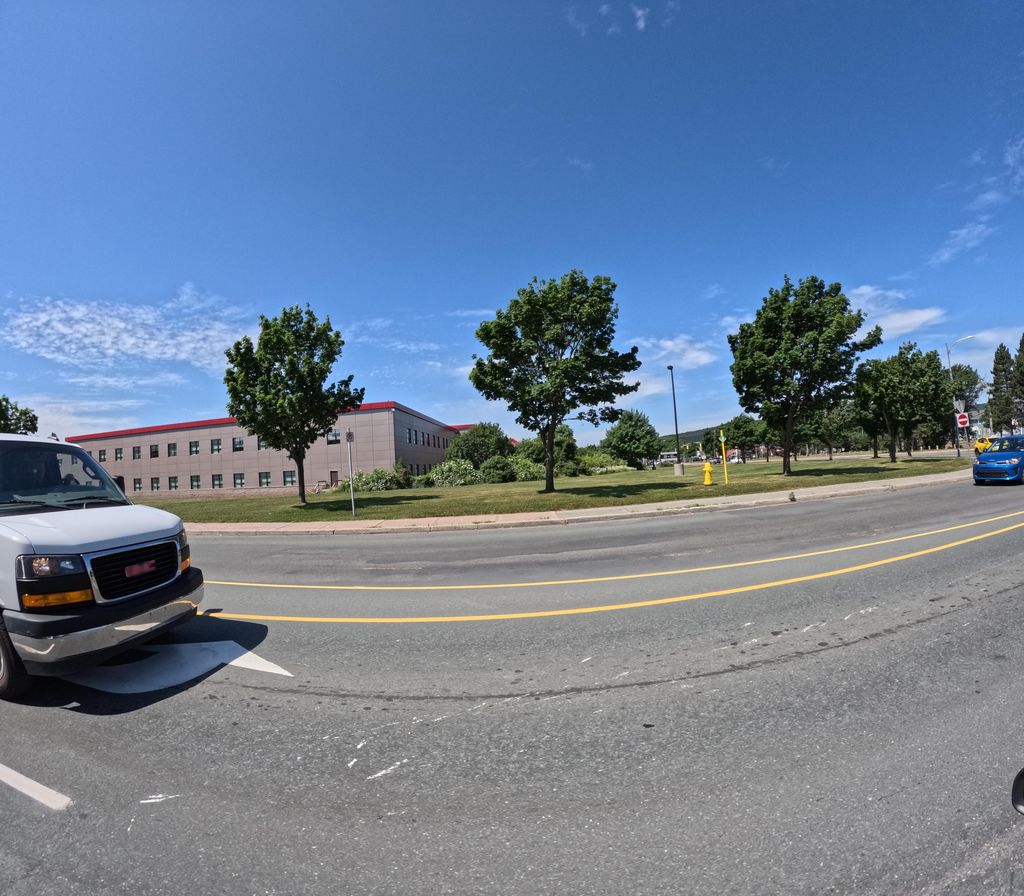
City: st_johns